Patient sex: F
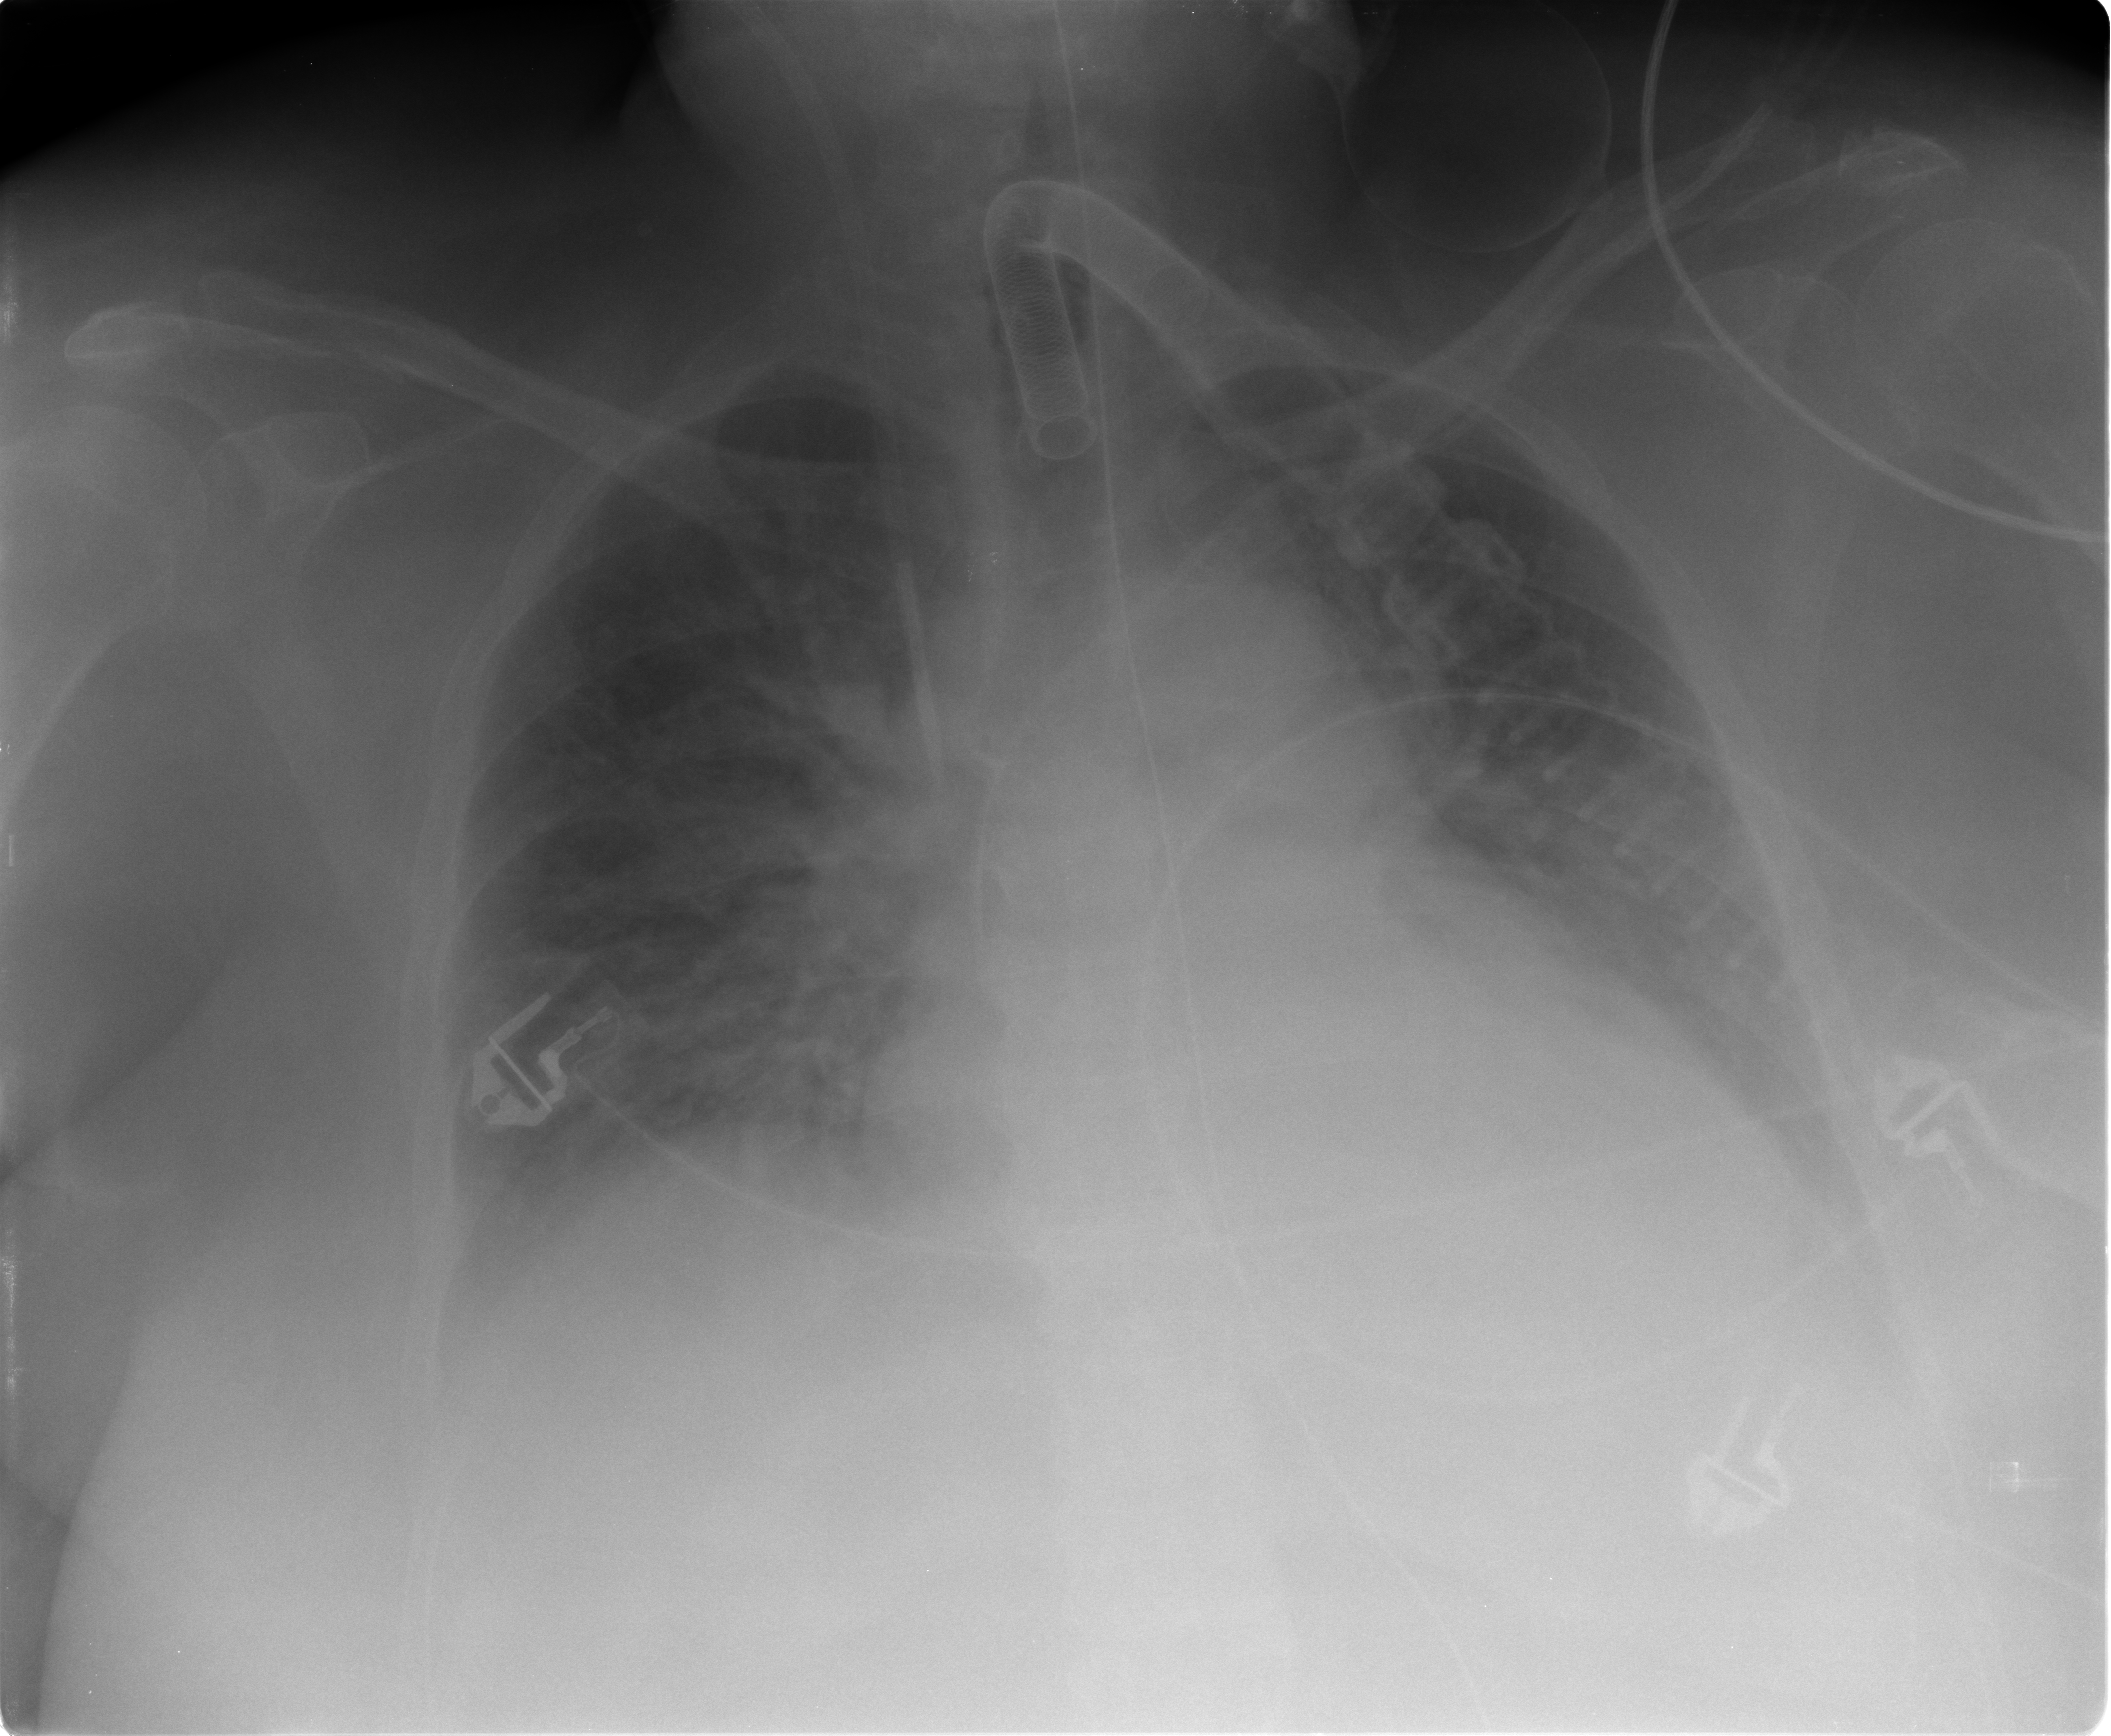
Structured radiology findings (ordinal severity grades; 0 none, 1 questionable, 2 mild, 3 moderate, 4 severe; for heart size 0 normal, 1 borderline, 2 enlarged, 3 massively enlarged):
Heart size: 2
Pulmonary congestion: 3
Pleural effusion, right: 1
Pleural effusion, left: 2
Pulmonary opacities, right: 2
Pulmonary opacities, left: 2
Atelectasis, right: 2
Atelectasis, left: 2